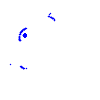
Particle: kaon